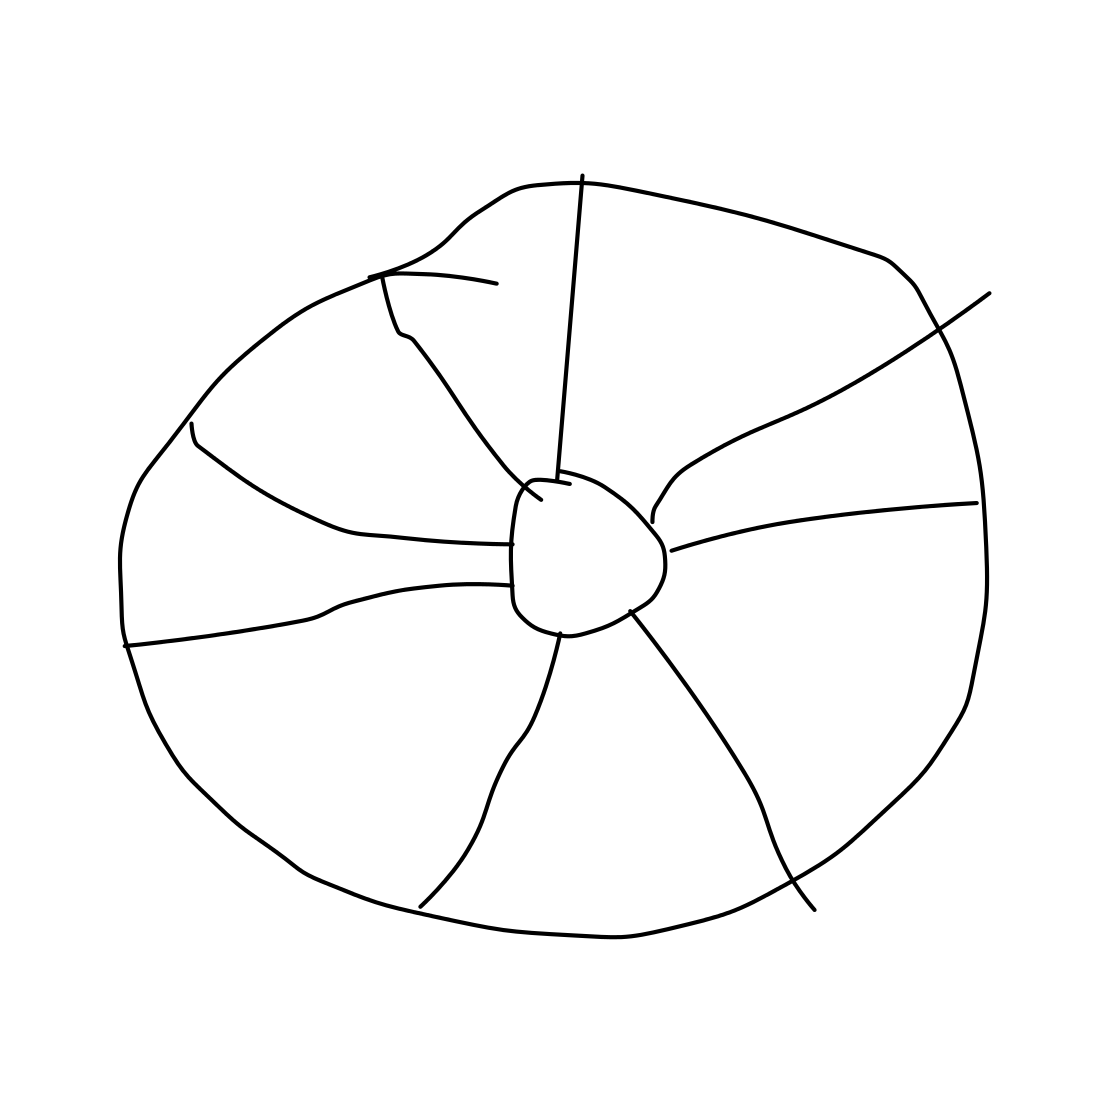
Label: wheel